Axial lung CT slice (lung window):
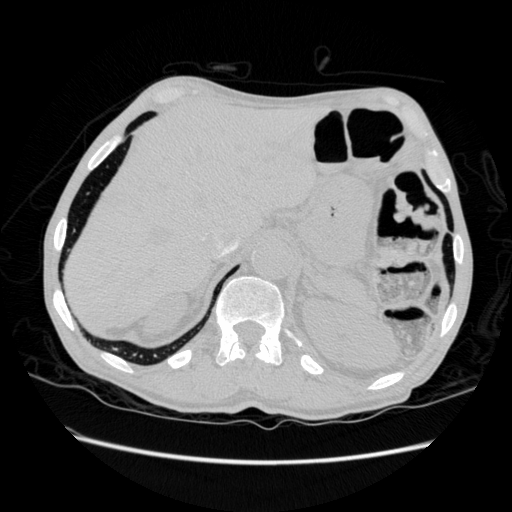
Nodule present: no